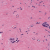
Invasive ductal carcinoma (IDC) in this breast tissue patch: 0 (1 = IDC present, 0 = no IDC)